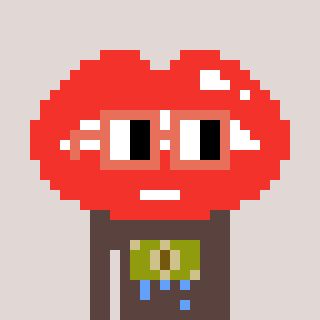
a pixel art character with square orange glasses, a lips-shaped head and a darkbrown-colored body on a warm background